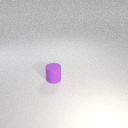
small purple rubber cylinder